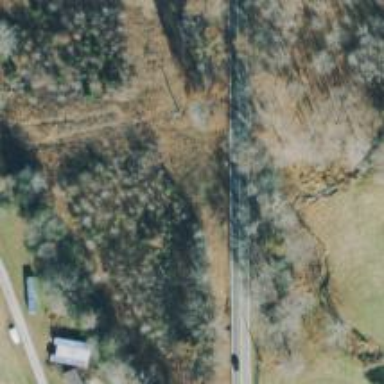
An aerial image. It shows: Abandoned railway crossing secondary road.